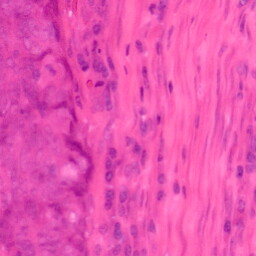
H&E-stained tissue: Colon